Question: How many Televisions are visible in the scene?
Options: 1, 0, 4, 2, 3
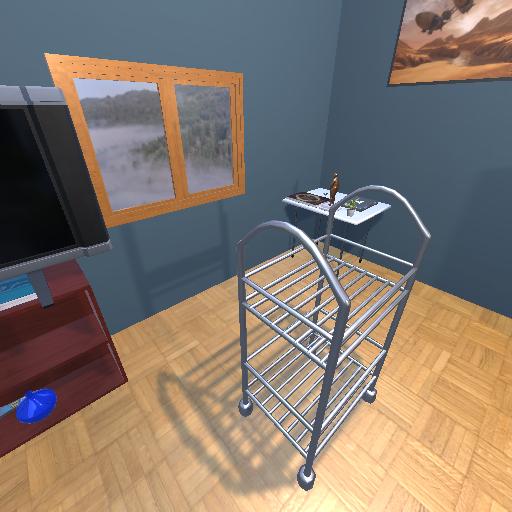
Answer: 1